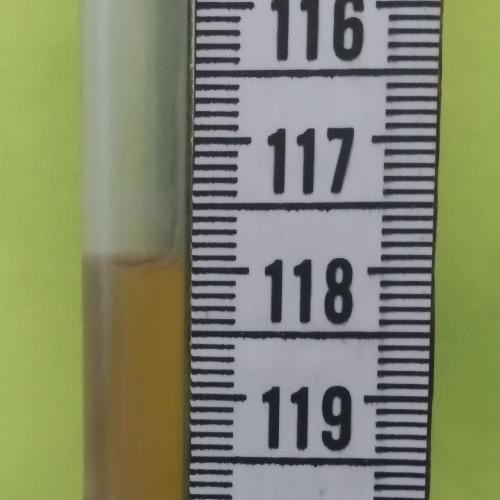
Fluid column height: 117.9 cm